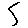
Label: zigzag